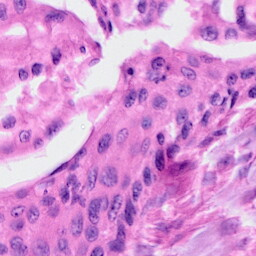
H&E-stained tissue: Cervix